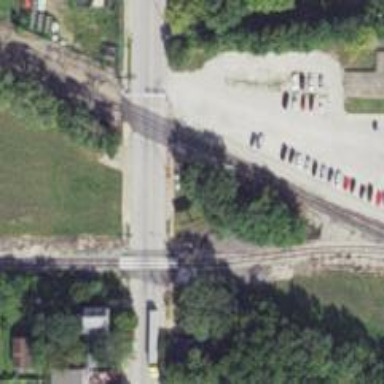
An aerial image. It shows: Railway crossing.